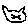
Label: cat